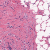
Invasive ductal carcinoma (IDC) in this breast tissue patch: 0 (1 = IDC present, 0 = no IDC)